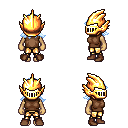
a pixel art fantasy rpg character, female body template, human, tanned skin, brown sleeveless shirt, gold greaves, white cyan loose hair, gold helm, brown shoes, four views (front, back, left, right), 2x2 character sprite sheet, small pixel art, hard edges, no anti-aliasing